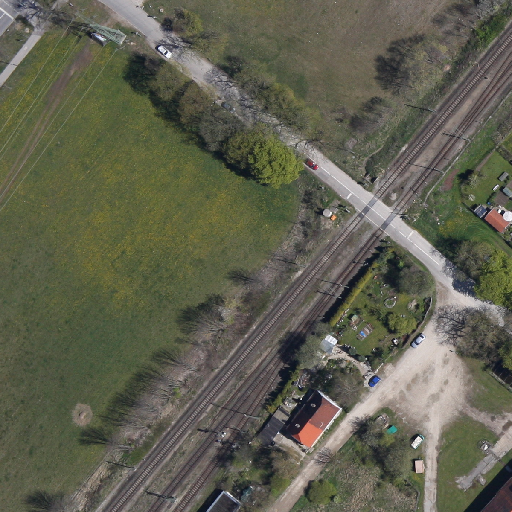
Referring expression: light-duty vehicle driving on the road